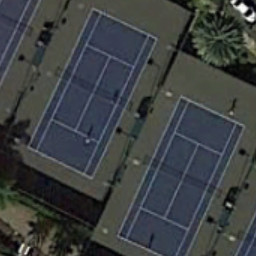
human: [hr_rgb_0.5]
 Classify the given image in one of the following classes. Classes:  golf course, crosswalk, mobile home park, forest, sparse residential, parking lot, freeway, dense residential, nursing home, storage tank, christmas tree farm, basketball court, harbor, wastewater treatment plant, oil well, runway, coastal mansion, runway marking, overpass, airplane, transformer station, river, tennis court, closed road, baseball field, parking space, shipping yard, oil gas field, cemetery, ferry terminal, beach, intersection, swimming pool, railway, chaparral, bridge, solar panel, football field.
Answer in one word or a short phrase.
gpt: tennis court